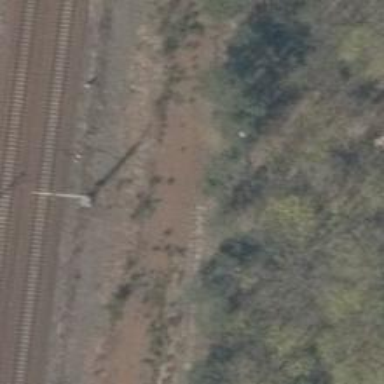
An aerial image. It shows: Abandoned railway yard is depicted.